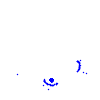
Particle: pion